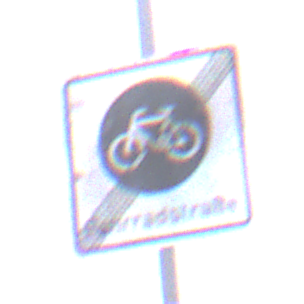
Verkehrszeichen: EndeFahrradstrasse
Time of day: SunriseSunset
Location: Outdoor (Beach)
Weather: Overcast
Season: NotSpecified
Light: Natural